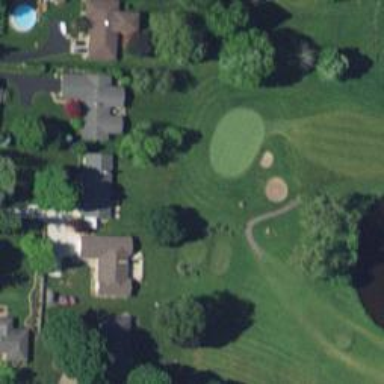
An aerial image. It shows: Golf tee.